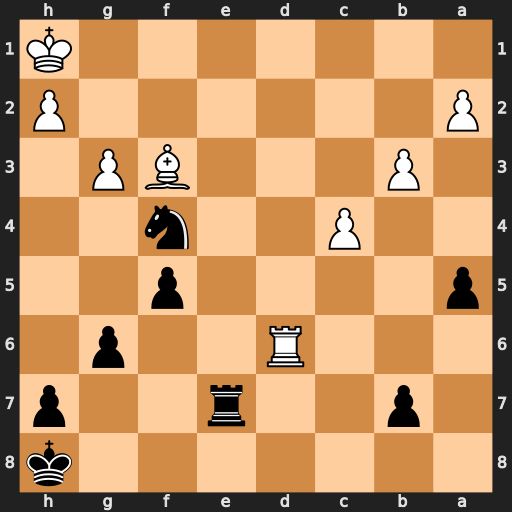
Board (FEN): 7k/1p2r2p/3R2p1/p4p2/2P2n2/1P3BP1/P6P/7K
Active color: b
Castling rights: -
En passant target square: -
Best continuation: Re1#